You are looking at the envelope spectrum of a bearing's vibration signal. The marked vertical lines are the theoretical fault frequencies for the outer race, inner race, rolling elements, and cage. What is the most likely bearing condition (normal, inner_race, outer_race, ball)?
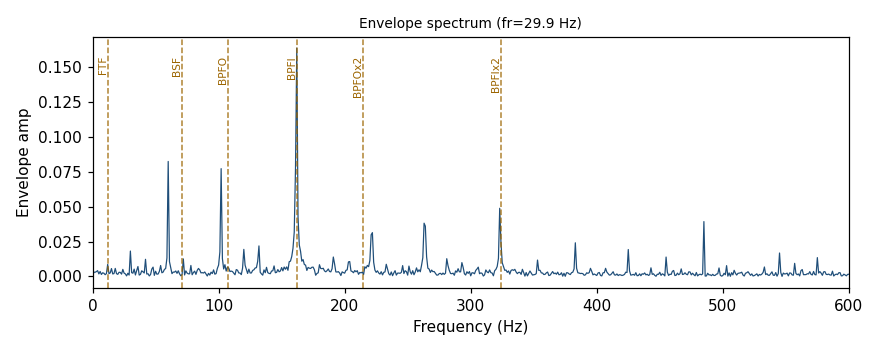
Answer: inner_race